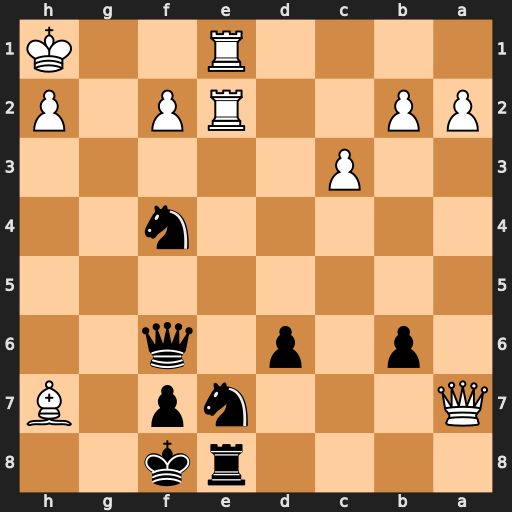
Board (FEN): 4rk2/Q3np1B/1p1p1q2/8/5n2/2P5/PP2RP1P/4R2K
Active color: b
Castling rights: -
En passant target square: -
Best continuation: Nxe2 Rxe2 Qf3+